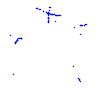
Particle: kaon